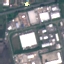
Land use / land cover: Industrial